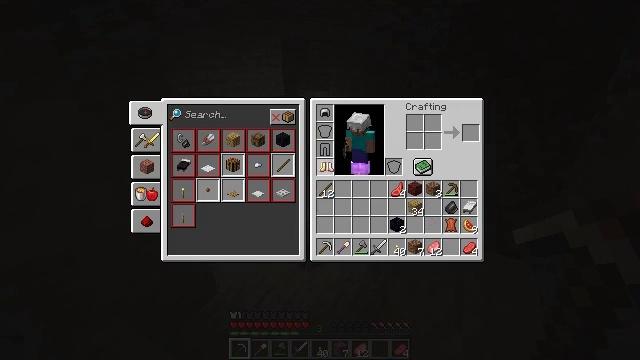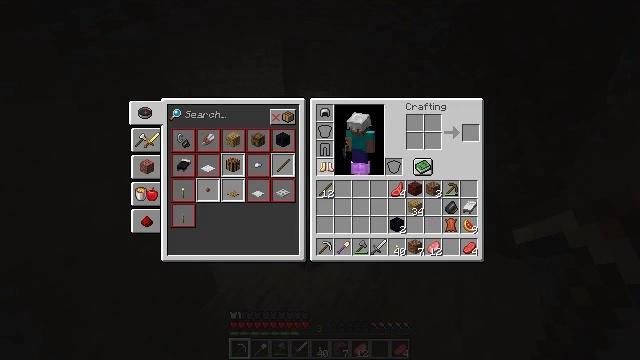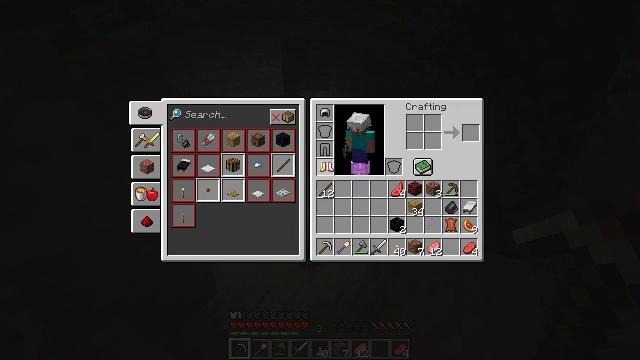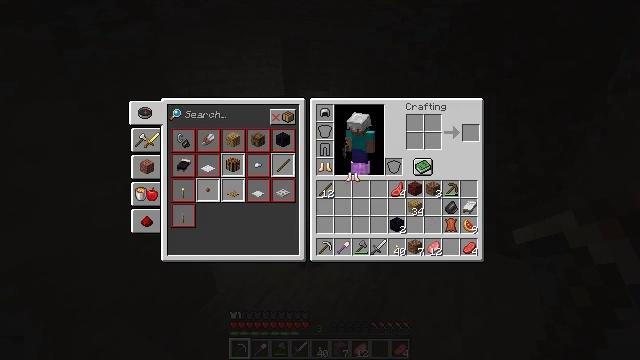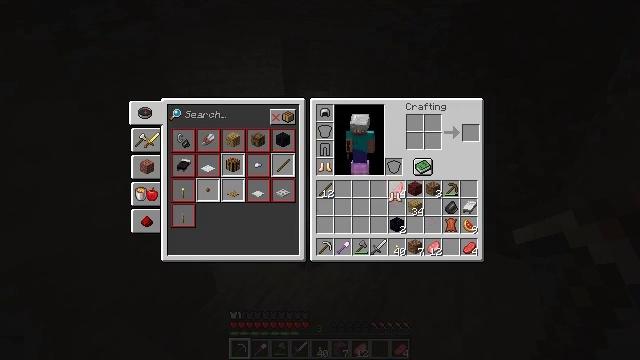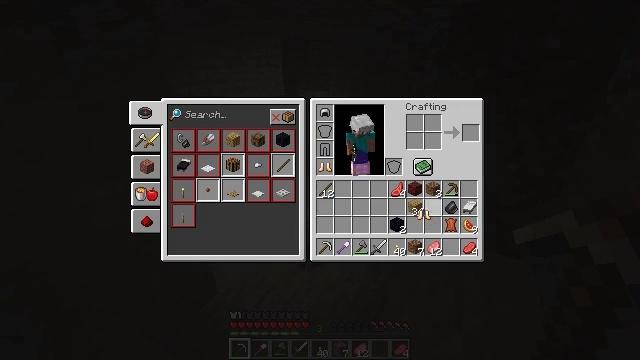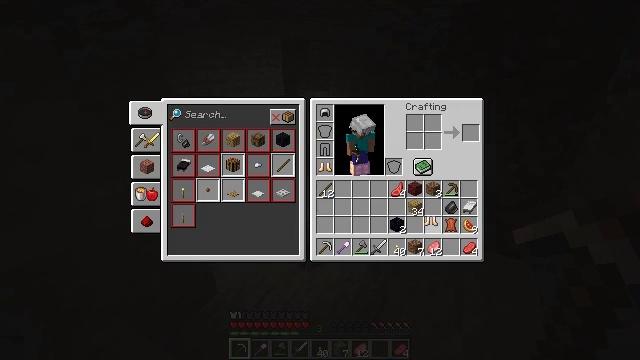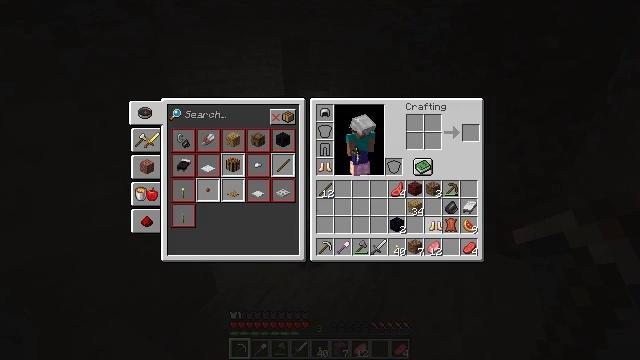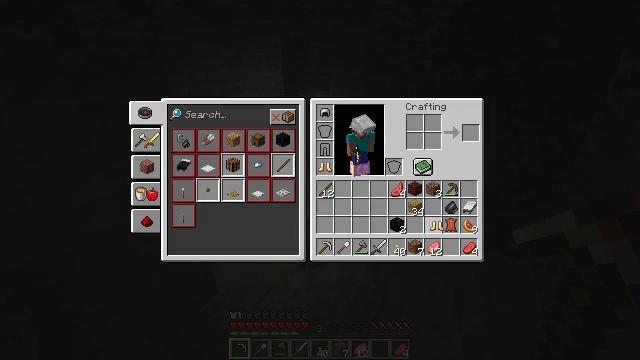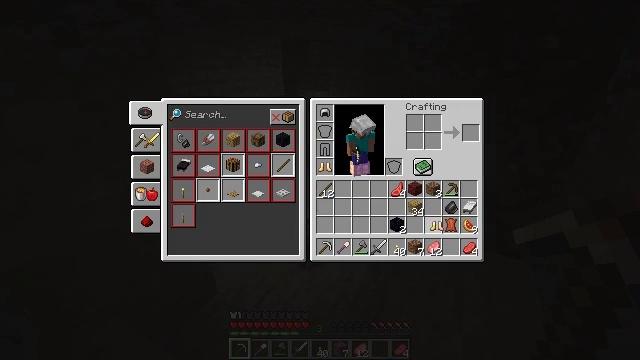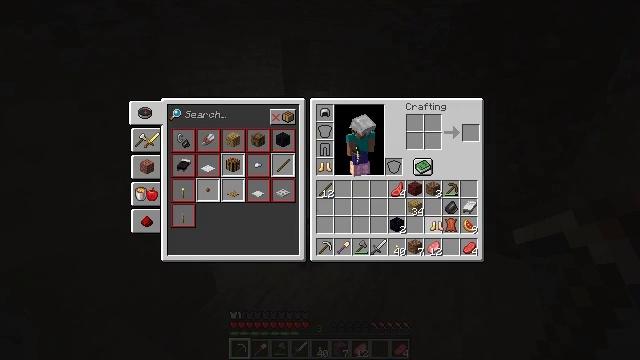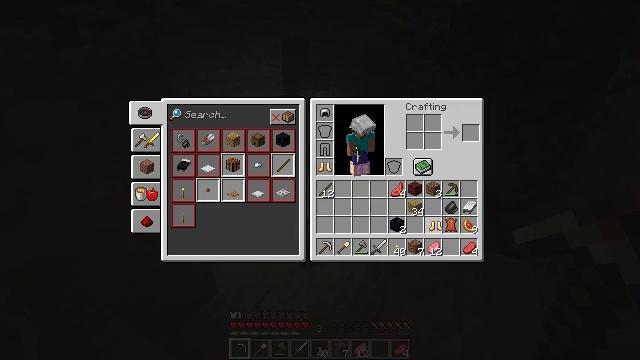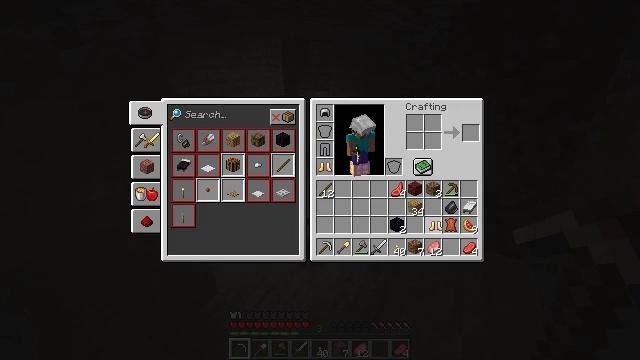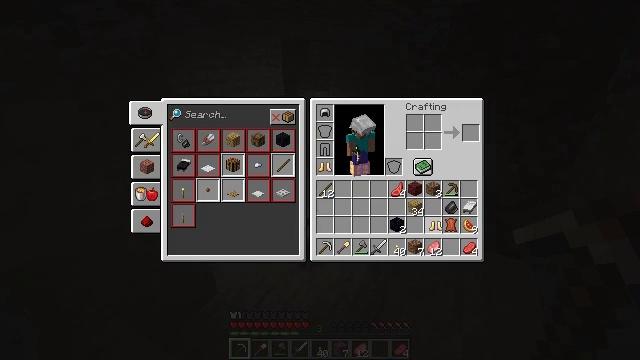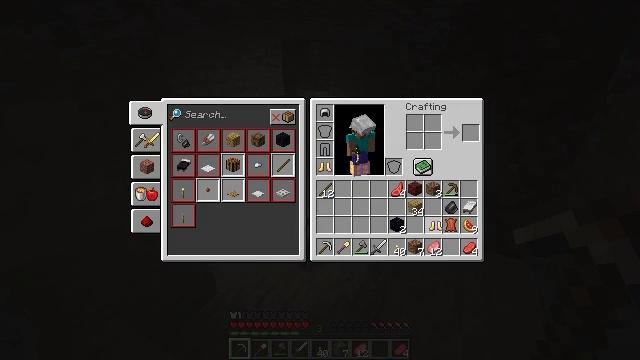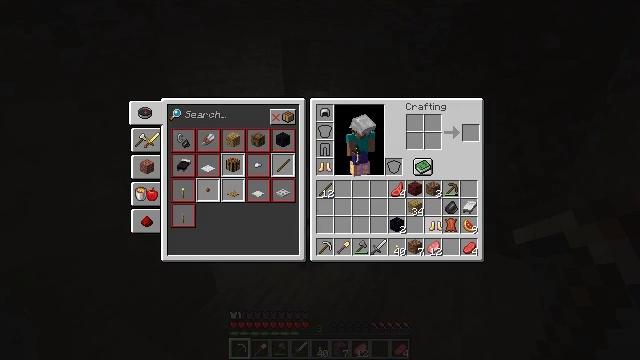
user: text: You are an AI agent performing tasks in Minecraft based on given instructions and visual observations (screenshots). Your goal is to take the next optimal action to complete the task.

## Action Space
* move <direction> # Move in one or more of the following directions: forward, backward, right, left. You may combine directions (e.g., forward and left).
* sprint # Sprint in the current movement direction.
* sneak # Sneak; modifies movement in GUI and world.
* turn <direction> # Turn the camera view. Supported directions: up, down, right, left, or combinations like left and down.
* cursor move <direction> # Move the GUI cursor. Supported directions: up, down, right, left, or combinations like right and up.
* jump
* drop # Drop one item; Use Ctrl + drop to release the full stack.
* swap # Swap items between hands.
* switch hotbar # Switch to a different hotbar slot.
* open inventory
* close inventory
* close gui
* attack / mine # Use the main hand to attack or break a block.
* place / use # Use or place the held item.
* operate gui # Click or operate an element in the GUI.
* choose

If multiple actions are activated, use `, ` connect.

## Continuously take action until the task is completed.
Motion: motion action
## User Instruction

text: Remove golden boots from the inventory.
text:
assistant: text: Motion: no_op
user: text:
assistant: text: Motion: no_op
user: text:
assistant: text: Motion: cursor move right and down
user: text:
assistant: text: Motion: cursor move right and down
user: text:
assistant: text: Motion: cursor move right and down
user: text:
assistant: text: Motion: cursor move right
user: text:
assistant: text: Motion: no_op
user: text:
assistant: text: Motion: no_op
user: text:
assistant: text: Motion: no_op
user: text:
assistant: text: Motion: no_op
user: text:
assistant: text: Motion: no_op
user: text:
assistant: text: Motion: no_op
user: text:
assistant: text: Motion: operate gui
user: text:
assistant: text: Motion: operate gui
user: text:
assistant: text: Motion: operate gui
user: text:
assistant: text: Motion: no_op
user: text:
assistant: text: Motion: no_op
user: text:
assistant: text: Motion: no_op
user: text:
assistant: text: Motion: no_op
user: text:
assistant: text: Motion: no_op
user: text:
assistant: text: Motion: operate gui
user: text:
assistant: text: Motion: operate gui
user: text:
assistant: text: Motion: operate gui
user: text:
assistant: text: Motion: cursor move right and up
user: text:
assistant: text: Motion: cursor move right and up
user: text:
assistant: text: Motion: cursor move right and up
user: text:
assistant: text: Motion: no_op
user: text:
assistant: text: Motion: operate gui
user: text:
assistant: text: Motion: operate gui
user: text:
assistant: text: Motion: operate gui